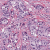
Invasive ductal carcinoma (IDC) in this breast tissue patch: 1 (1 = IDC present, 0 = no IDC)